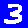
Digit: 3